Question: I have a C++ QT application that is sending a ByteArray of ARGB values via a TCP socket. The image is 100 x 100. The problem is that when I read off the ByteArray I can't seem to get the image to display right. I've tried lots of different ways and here is AS3 code that's got me the closest.
'''
bitmapData.lock();
for(var x = 0;x<100; x++){
for(var y = 0;y<100; y++){
alphaValue = byteArray.readUnsignedByte();
redValue = byteArray.readUnsignedByte();
greenValue = byteArray.readUnsignedByte();
blueValue = byteArray.readUnsignedByte();
color = redValue << 16 | greenValue << 8 | blueValue;
bitmapData.setPixel(y,x,color);
}
}
bitmapData.unlock();
'''
I'm just not using the alpha value at the moment because I'm not sure what to do with it. Qt says "The image is stored using a 32-bit RGB format (0xffRRGGBB)." I tried using 'readUnsignedInt()' too, but that didn't work either.
Here is what I'm trying to send and what I see on screen.
Sent :
It's close, but not just right. Does anyone have any idea what I may be doing wrong?
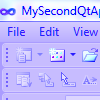
Answer: Much easier would be to use 'readUnsignedInt' instead of multiple calls to 'readByte'. Then use 'bitmap.setPixel32' instead of 'setPixel'. That way you don't have to deconstruct and reconstruct the values.
You might also have to switch the endian-ness (e.g. 'byteArray.endian = Endian.LITTLE_ENDIAN') depending on how it's encoded. I just can't remember off-hand which way around it is, so you can try that if it doesn't work first time.